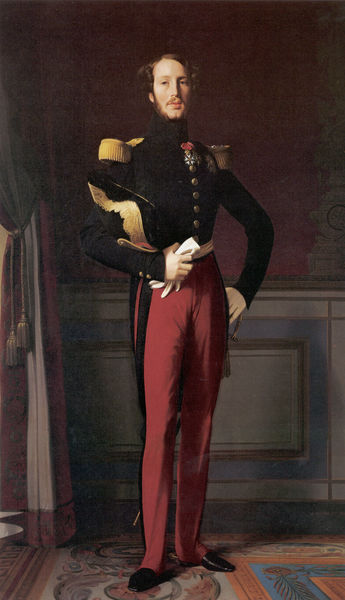
Titel: Ferdinand-Philippe-Louis-Charles-Henri, Duc d'Orléans
Künstler: Jean Auguste Dominique Ingres
Standort: Versailles
Institution: Musée National du Château de Versailles et de Trianon
Schlagwörter: blau, dunkel, gemälde, kopf, mann, schatten, weiß, gelb, fenster, haar, handschuh, handschuhe, hell, hintergrund, hut, licht, mund, nase, orange, raum, schwarz, stirn, blick, rot, schloss, muster, ornament, rock, teppich, bart, hose, jacke, jung, wand, augen, gesicht, mensch, rahmen, sockel, bildnis, herr, innenraum, portrait, porträt, vorhang, öl, schlank, sonne, boden, dunkelheit, fransen, gold, haare, interieur, kordeln, pose, reich, adel, saum, person, borte, kinn, knopf, locken, schultern, schärpe, fußboden, haltung, schuhe, rand, rang, curtain, curtains, hands, hat, könig, military, red, soldier, sword, white, frack, black, carpet, face, gardine, hair, nose, painting, room, salon, steif, tapete, vorhänge, schmal, floral, streifen, rug, wallpaper, kordel, kontrapost, edel, knöpfe, halle, wei, stolz, rechteck, militär, schwert, säbel, uniform, soldat, waffe, backenbart, epauletten, gentlemen, abzeichen, degen, dreispitz, manschetten, offizier, orden, schulterklappen, stiefel, ganzkörper, armee, geheimratsecken, geometrisch, arrogant, hand, glove, man, general, head, young, tapisserie, eyes, noble, prince, troddeln, adelig, adliger, golden, drinnen, lackschuhe, standbein, porträit, emblem, selbstbewusst, mouth, buttons, gamaschen, beard, spirale, jacket, quasten, kordell, franzose, oberst, human, royal, lisene, bald, pants, shoe, shoes, eye, legs, finger, fingers, shoulders, soldate, lackschuh, bügelfalte, schulterpolster, dekoriert, epaulette, rote hose, gloves, medal, gol, trousers, forehead, marschall, befehlshaber, schulterstücke, stramm, mustache, tall, leg, unigorm, kinnfalte, vertäfenlung, inside, medals, uagen, office, brows, epaulettes, albert, regal, b;ack, uniforn, strikt, b;acl, epauletes, mustasche, schuterplatten